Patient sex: M
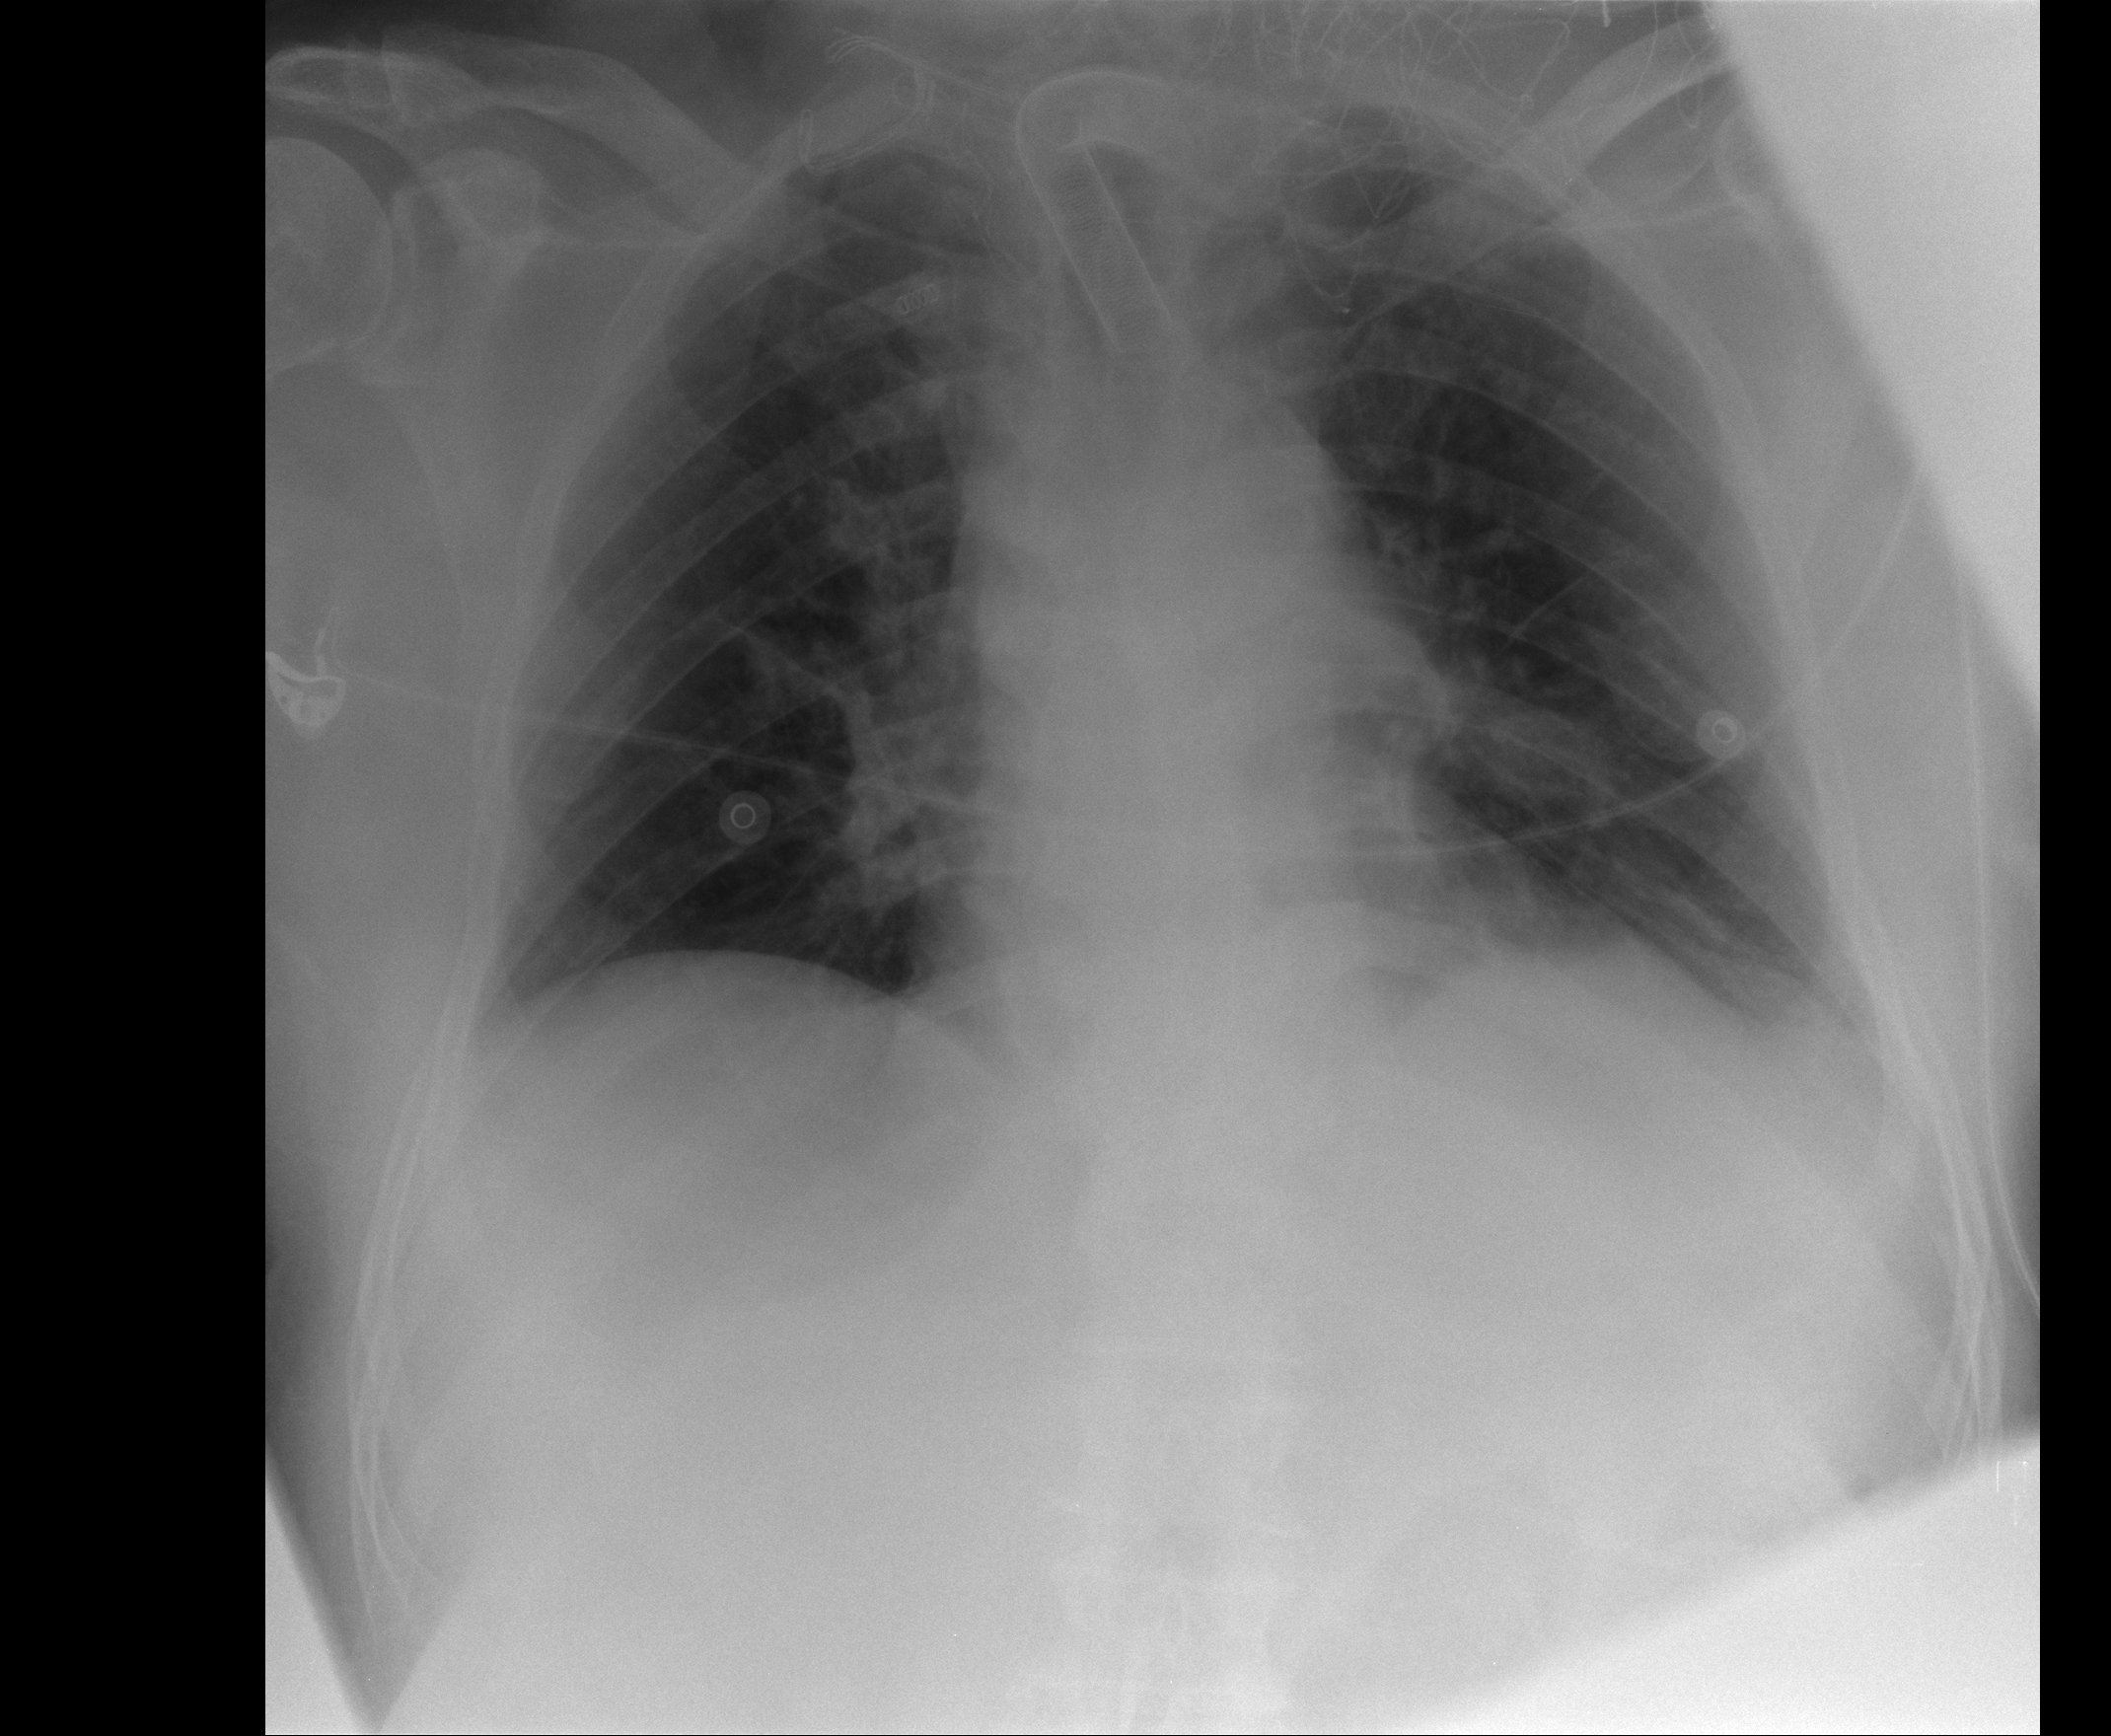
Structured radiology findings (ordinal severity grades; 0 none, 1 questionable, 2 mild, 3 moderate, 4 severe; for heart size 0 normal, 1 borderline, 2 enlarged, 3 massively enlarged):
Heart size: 0
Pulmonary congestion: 0
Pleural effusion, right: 0
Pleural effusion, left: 1
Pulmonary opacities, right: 0
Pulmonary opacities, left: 0
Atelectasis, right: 0
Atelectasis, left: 0